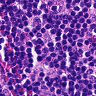
Metastatic tissue present: no